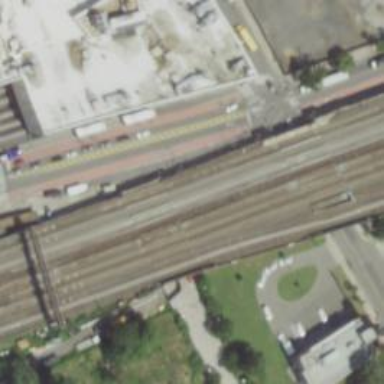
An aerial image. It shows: Bridge with electrified railway tracks.